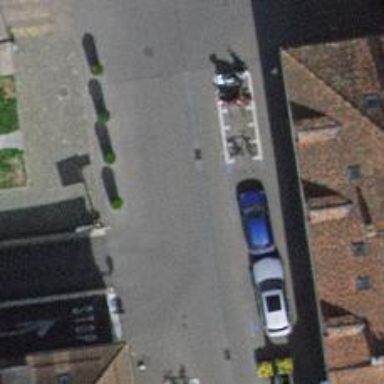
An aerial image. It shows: Asphalt road in living street.